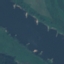
Land use / land cover: River